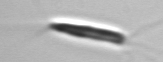
Label: Chrysochromulina